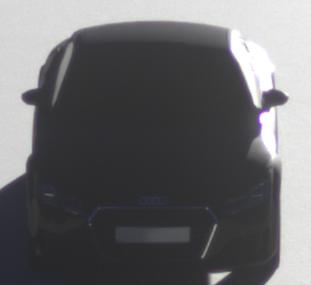
Make: Audi
Model: TT Coupé 1.8 TFSI
Detailed model: TT (8S) Coupé
Model produced from: 2015/08
Model produced until: 2018/06
Doors: 3
Color: black
Road condition: dry road
Daytime: sunrise or sunset
Contrast: high contrast